Question: I have a problem with an obfuscated program. I have 2 files:
- -
When I use Proguard to shrink them, it works fine. But if I check "optimize" I have 'NullPointerExceptions', and if I also check "obfuscate", I have an InternalError in my when it has to send an object to the server with the 'writeObject()' method.
Please can you help me with the configuration of Proguard (I don't really know this tool) or tell me why I get those errors. Thanks per advance.
PS: I'm french so I'm sorry if I made mistakes in my explanations.
I tried to launch my client.jar with a .bat to see if I can see what's going on and that's the error I get when the client has to send the object to the server:

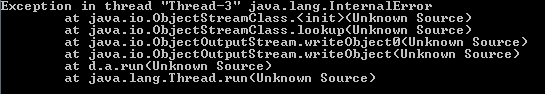
Answer: The question has few details, so my answer will be very general, but I hope it starts you in the right direction.
If you do any reflection to call methods, you'll need to add 'keep' options to your configuration file. You need to 'keep' all the methods that ever get called via reflection (see <URL>.
For serialization, there is a <URL> that should help:
'''
-keepclassmembers,allowobfuscation class * implements java.io.Serializable {
static final long serialVersionUID;
private static final java.io.ObjectStreamField[] serialPersistentFields;
!static !transient <fields>;
private void writeObject(java.io.ObjectOutputStream);
private void readObject(java.io.ObjectInputStream);
java.lang.Object writeReplace();
java.lang.Object readResolve();
}
'''
Incremental obfuscation options will keep the obfuscation consistent between client and server; <URL> of the Proguard manual.
Hope that helps.